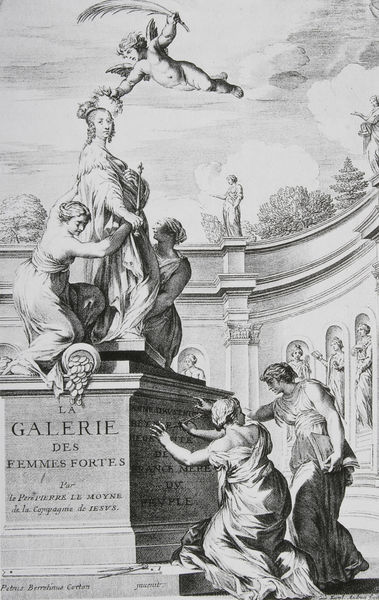
Titel: Allegorie zu Ehren von Anne von Österreich
Künstler: Karl Audran
Standort: viele Standorte
Institution: Seriendruck
Schlagwörter: blätter, feder, himmel, laub, mann, schatten, weiß, wolken, bäume, frauen, menschen, frau, grau, kleid, licht, marmor, pfeiler, rücken, schwarz, stützen, säule, säulen, zeichnung, park, architektur, barock, falten, halten, sockel, stehen, stein, tragen, füllhorn, gesten, gewand, gold, mantel, gewänder, krone, fliegen, engel, frucht, garten, krug, putte, putto, skulptur, statue, vase, schrift, stab, mauer, graphik, hof, figuren, französisch, inschrift, palme, palmwedel, stufe, podest, galerie, buch, geld, zweig, schweben, denkmal, druck, schraffur, radierung, stich, lithografie, schwarzweiß, text, buchstaben, knien, plakat, allegorie, kranz, lorbeer, lorbeerkranz, arkaden, femmes, fries, sims, gesims, skulpturen, statuen, schreiben, toga, stark, knieen, krönung, königin, herrscherstab, kupferstich, anbetung, schieben, kaskaden, glück, kaiserin, zepter, schwelle, standbilder, nischen, federkiel, togen, münzen, stoa, palmenzweig, krönen, fortuna, gelerie, ehren, krenz, ksakaden, starke frauen, fortes, geldtopf